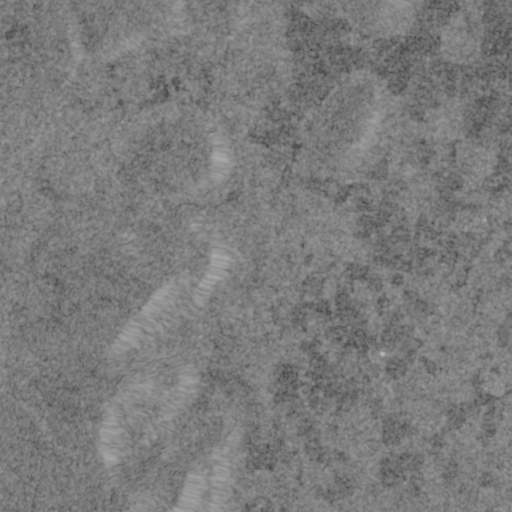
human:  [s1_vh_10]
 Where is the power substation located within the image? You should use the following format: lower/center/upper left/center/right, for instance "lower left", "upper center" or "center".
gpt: The power substation is located in the upper left of the image.
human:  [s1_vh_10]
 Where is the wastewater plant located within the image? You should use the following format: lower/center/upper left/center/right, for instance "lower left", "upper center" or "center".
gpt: The wastewater plant is located in the upper left of the image.
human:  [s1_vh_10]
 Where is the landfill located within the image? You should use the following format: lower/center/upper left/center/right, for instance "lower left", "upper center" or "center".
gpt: There is no landfill in the image.

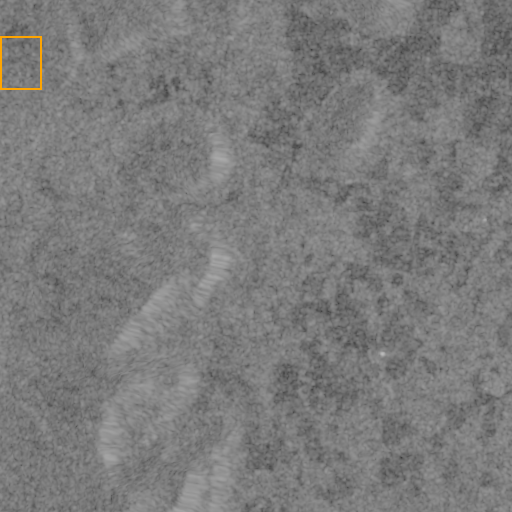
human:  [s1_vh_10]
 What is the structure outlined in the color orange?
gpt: The structure outlined in orange is a wastewater plant.
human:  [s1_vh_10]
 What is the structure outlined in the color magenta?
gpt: There is no magenta outline.